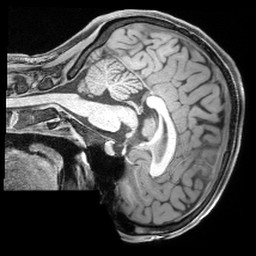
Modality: T1w
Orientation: sagittal
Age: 25
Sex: female
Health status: healthy
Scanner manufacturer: siemens
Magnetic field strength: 3 T
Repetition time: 2.4 s
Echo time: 0.00194 s